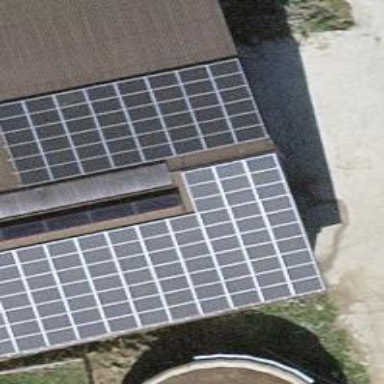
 consisting of solar photovoltaic panels."